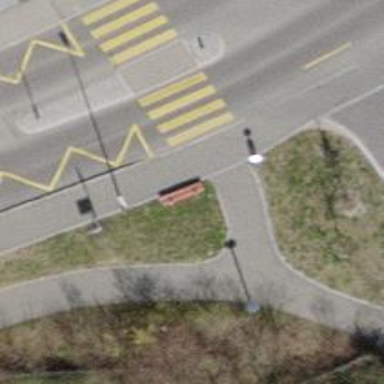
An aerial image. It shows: Bus stop with platform for public transport.